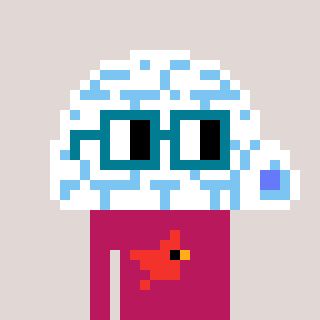
a pixel art character with square dark green glasses, a igloo-shaped head and a darkpink-colored body on a warm background